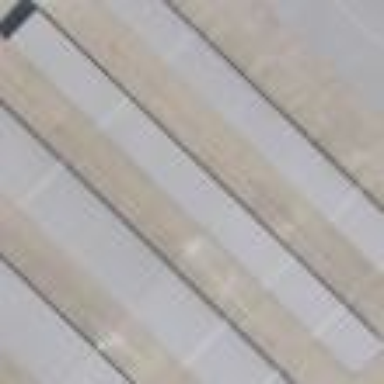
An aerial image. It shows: Warehouse building.